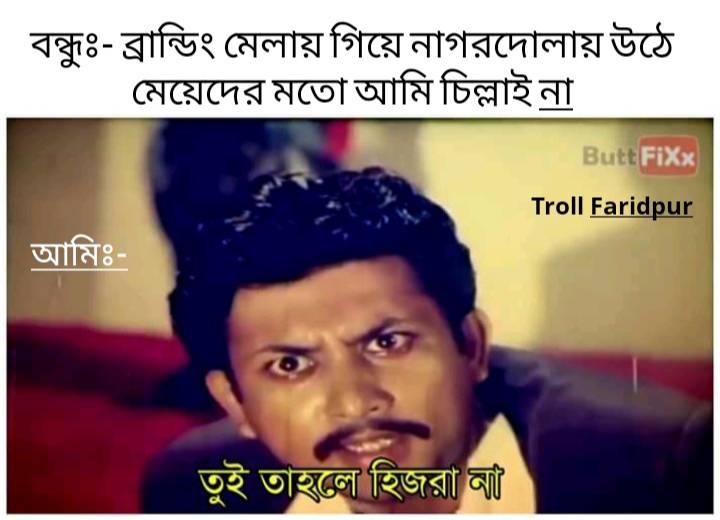
Caption: বন্ধুঃ- ব্রান্ডিং মেলায় গিয়ে নাগরদোলায় উঠে মেয়েদের মতো আমি চিল্লাই না   আমিঃ  তুই তাহলে হিজরা না
Label: non-hate